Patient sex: M
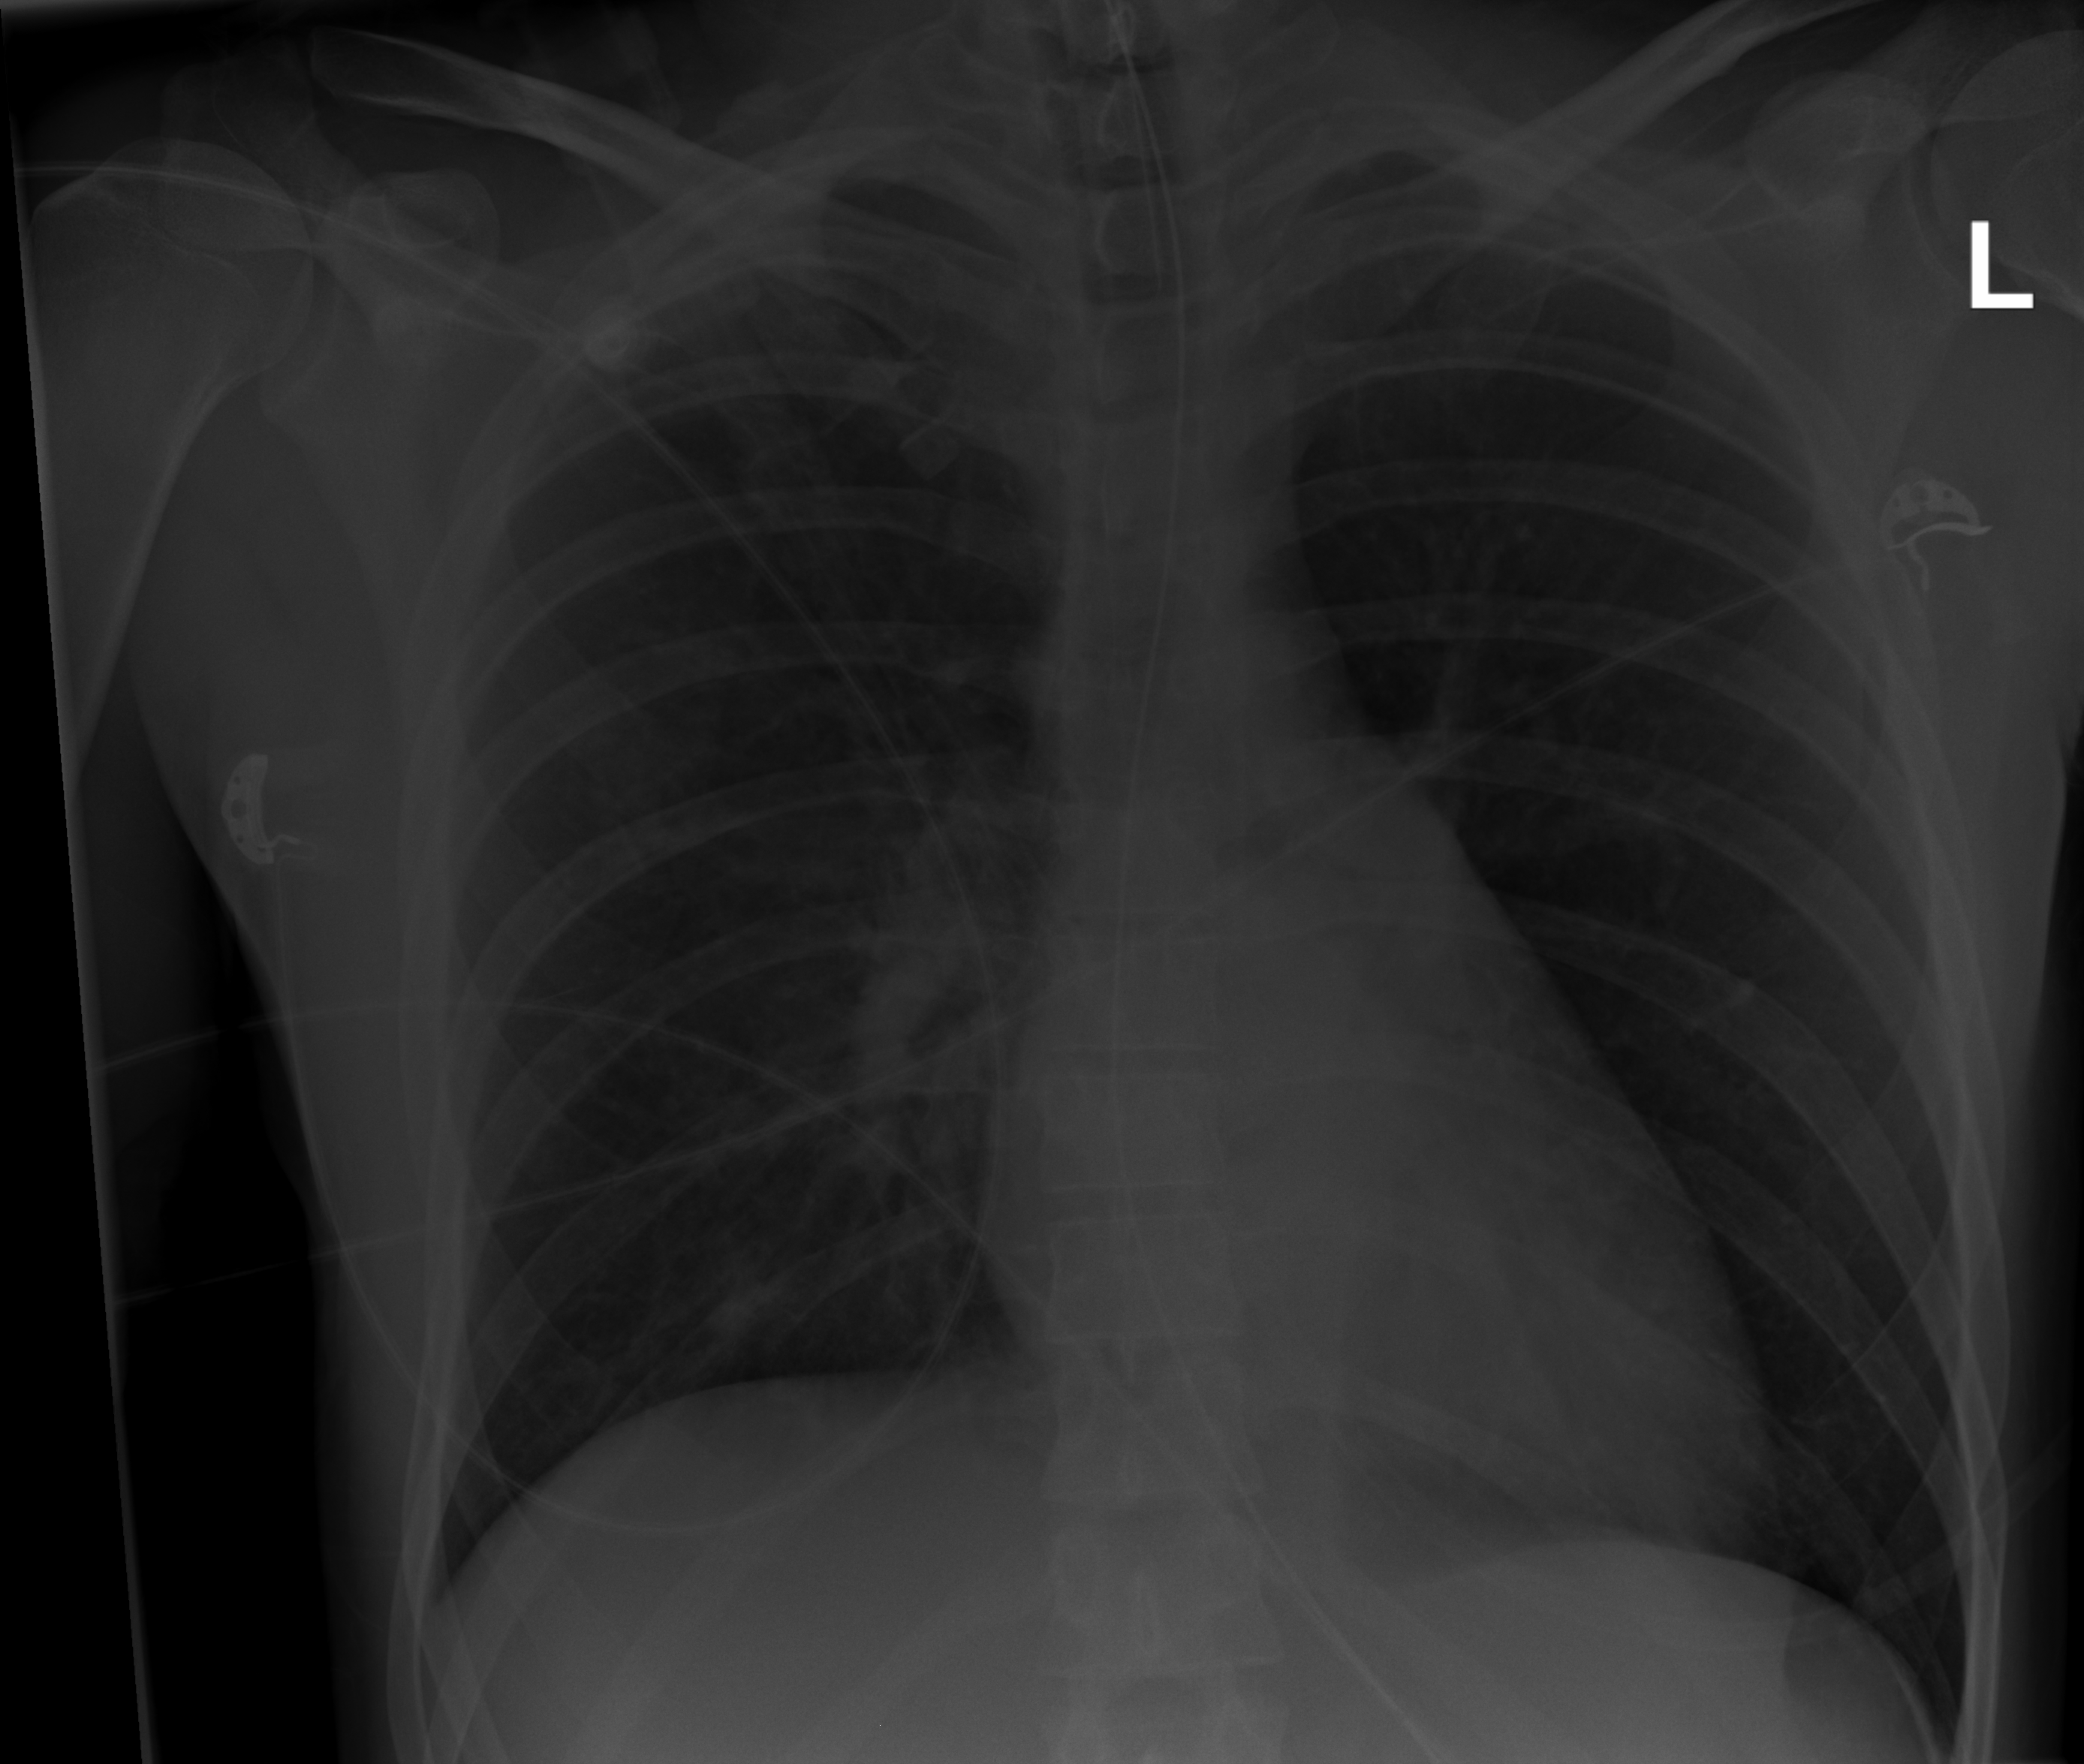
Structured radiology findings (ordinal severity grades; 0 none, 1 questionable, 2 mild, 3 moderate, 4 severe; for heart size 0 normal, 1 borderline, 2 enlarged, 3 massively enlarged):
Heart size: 0
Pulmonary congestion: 0
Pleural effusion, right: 0
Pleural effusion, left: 0
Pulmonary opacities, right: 2
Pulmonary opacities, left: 0
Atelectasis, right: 2
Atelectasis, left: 0